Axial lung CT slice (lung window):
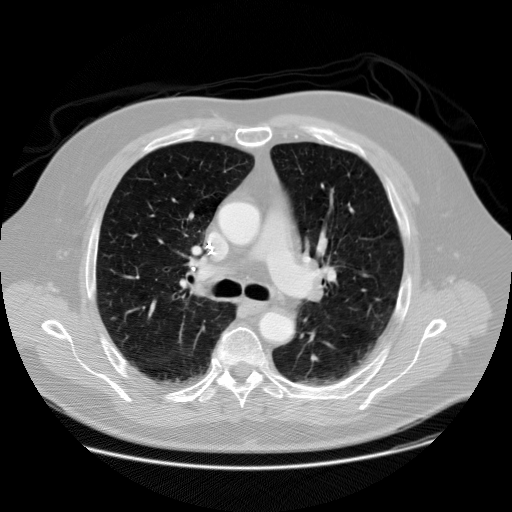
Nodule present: no